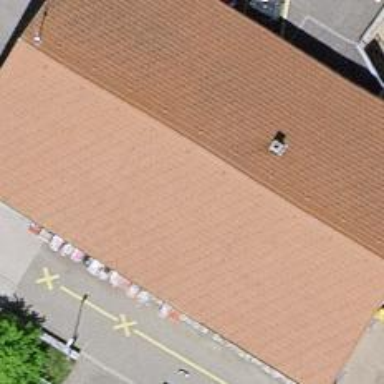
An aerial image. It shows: Supermarket located in building.